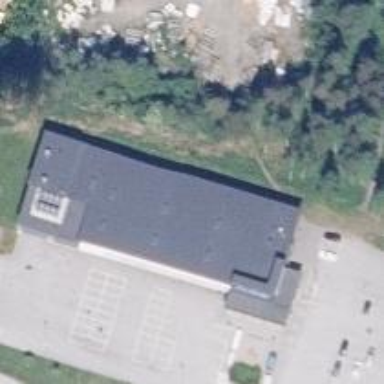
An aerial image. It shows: Supermarket.